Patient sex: F
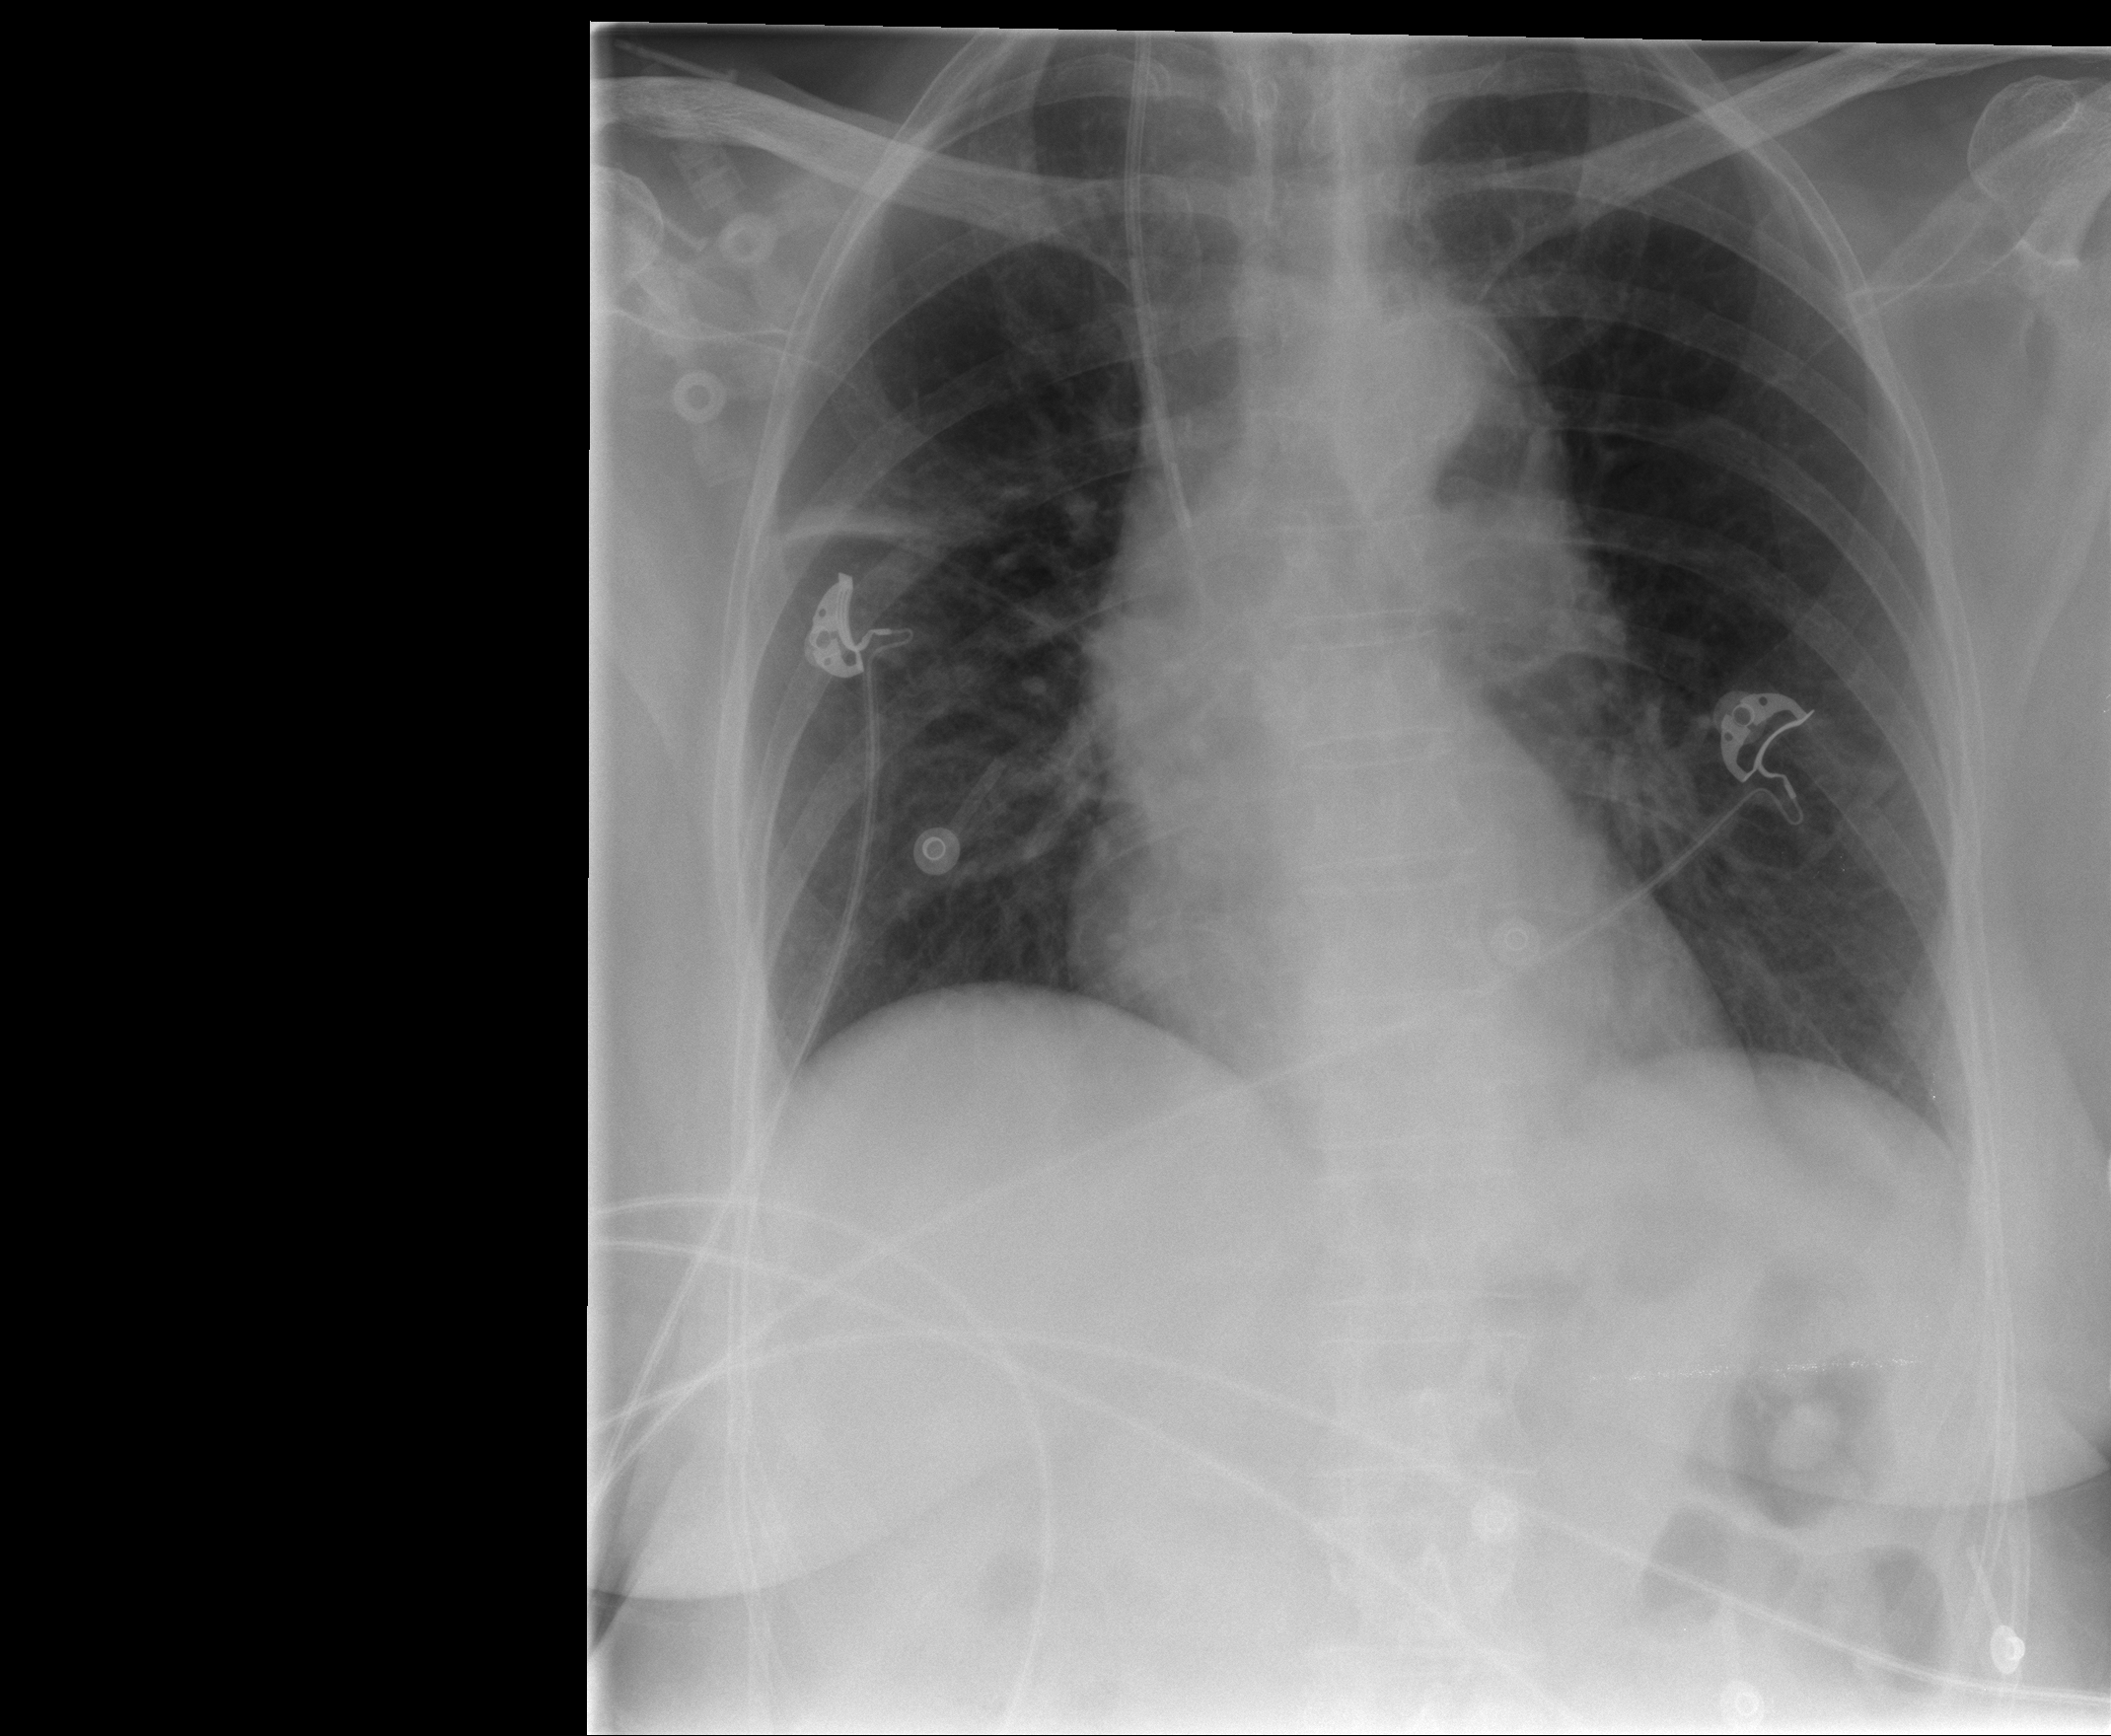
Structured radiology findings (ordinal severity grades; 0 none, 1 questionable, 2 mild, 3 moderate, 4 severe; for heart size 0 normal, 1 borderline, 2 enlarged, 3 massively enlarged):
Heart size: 1
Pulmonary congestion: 0
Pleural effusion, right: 0
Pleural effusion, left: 0
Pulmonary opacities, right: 1
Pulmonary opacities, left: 0
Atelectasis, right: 2
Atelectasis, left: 0